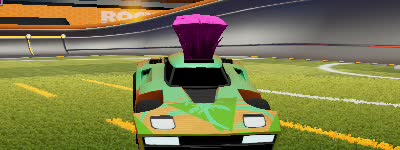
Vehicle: breakout